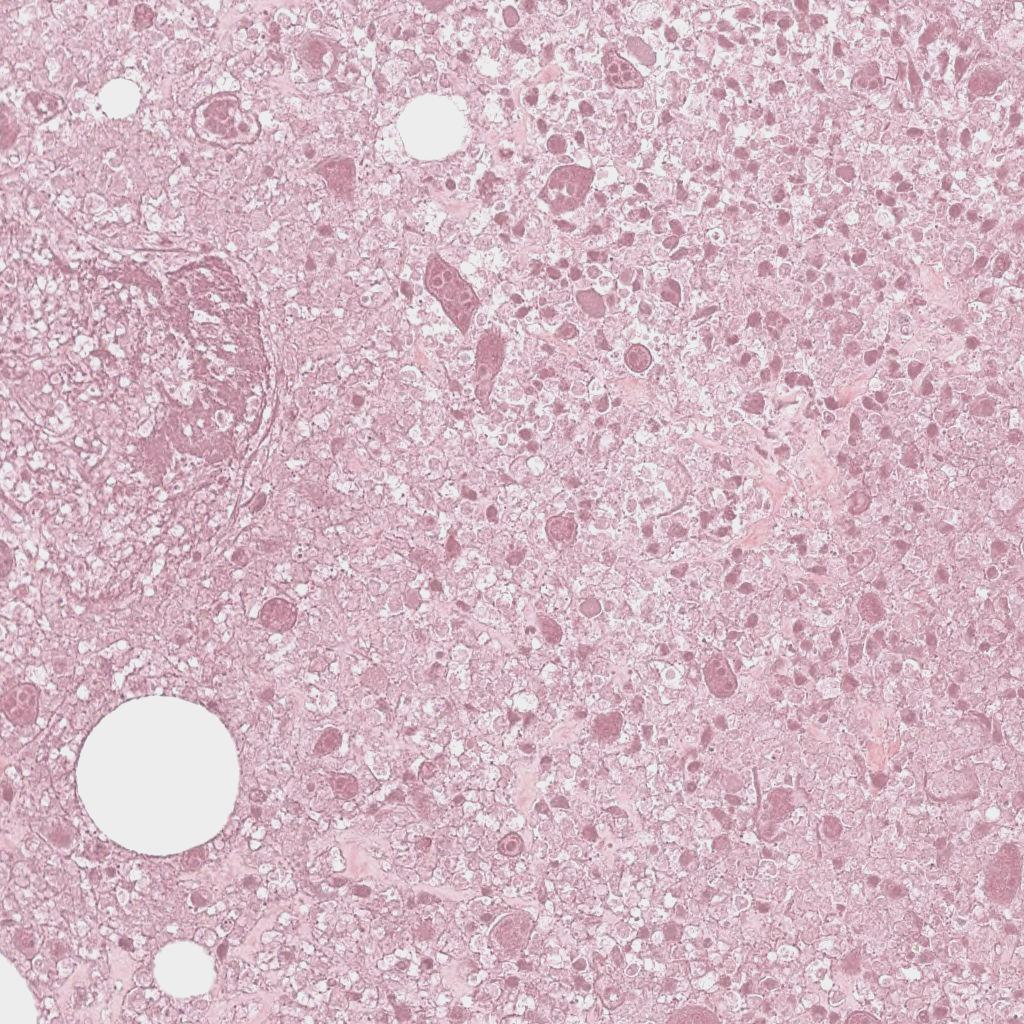
Label: Non-Viable-Tumor